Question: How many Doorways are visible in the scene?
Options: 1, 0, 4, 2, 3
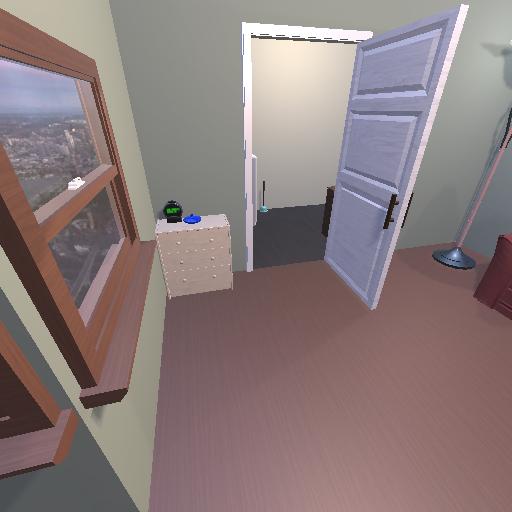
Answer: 1